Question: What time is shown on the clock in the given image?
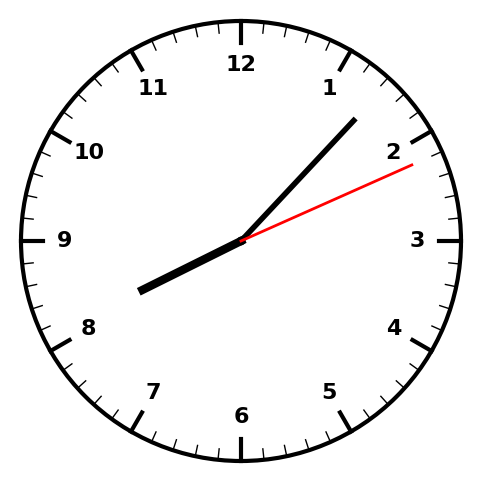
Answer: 08:07:11